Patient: sex M, age 43
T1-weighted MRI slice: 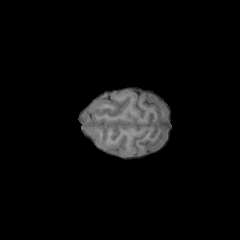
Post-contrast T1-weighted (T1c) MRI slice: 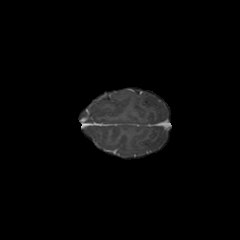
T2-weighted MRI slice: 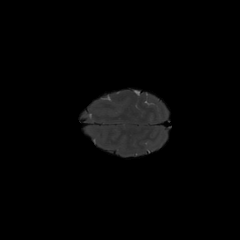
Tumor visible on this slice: no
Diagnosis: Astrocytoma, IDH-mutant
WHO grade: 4